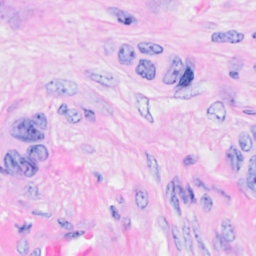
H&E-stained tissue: Breast